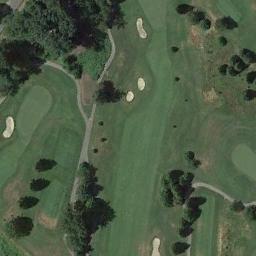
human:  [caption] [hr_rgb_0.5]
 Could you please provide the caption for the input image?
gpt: There are several roads on the golf course .

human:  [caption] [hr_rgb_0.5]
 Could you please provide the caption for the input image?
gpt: The golf course has some fairways, Roads, Barrier trees and sandpits .

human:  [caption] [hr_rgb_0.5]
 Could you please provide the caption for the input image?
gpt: There are four rows of red houses and two lakes .

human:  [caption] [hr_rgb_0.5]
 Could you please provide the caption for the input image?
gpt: There are a few bunkers and a few paths on the large green lawn on the golf course and many trees .

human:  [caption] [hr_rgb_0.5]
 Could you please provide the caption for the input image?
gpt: There are some green trees and bunkers on the golf course .